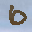
Label: 6